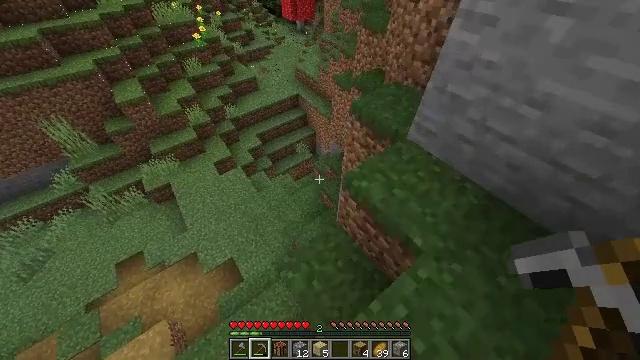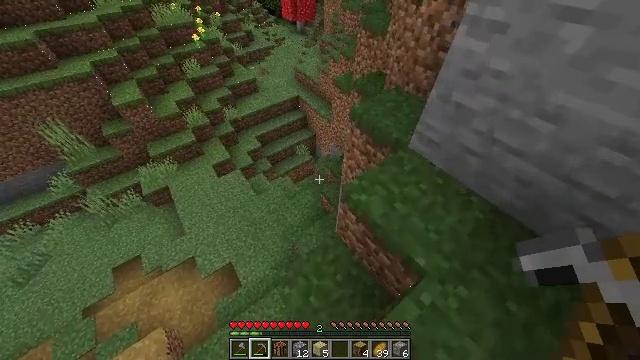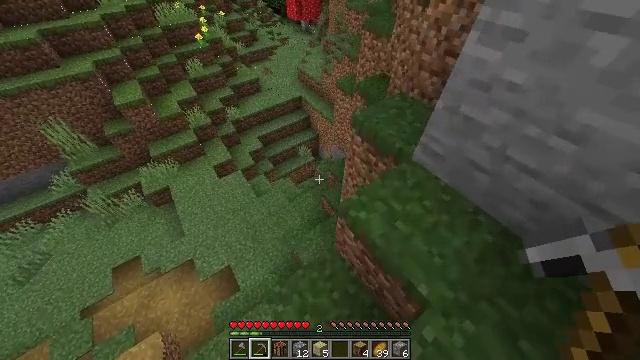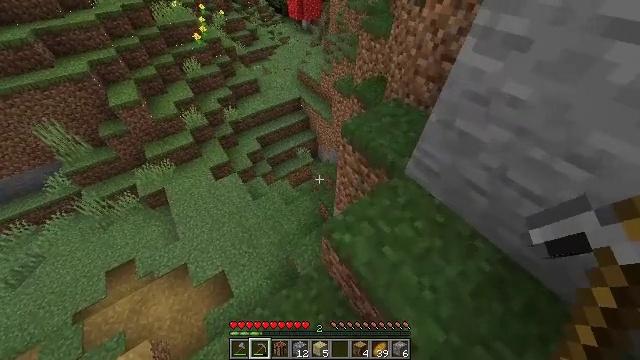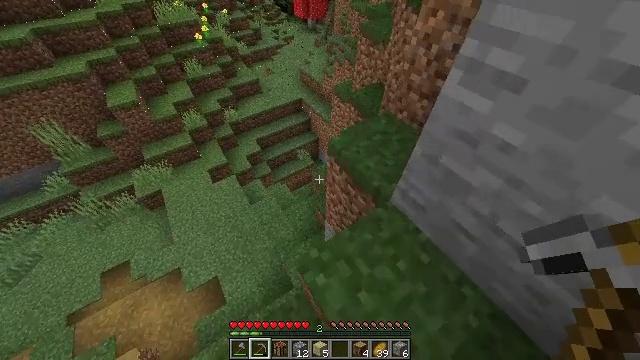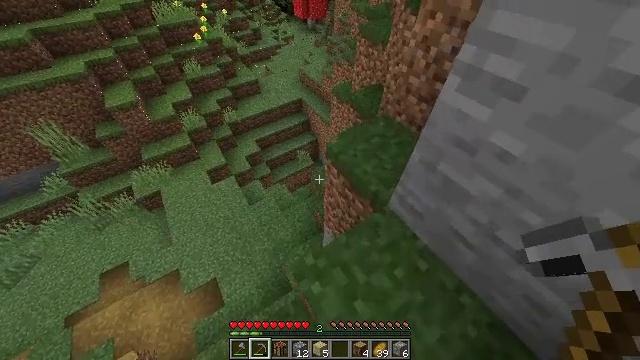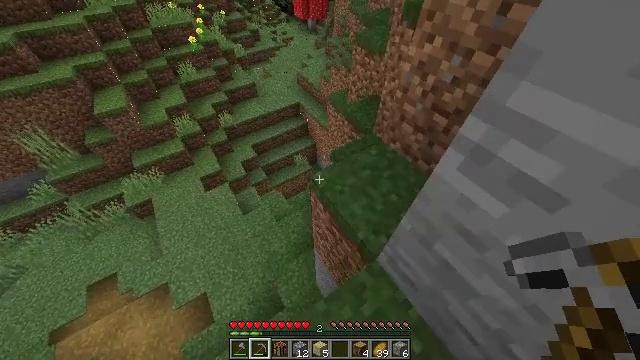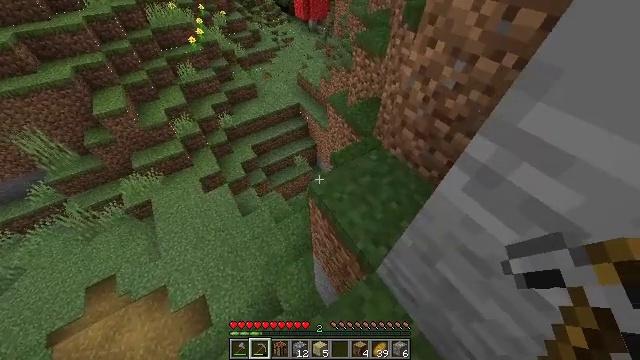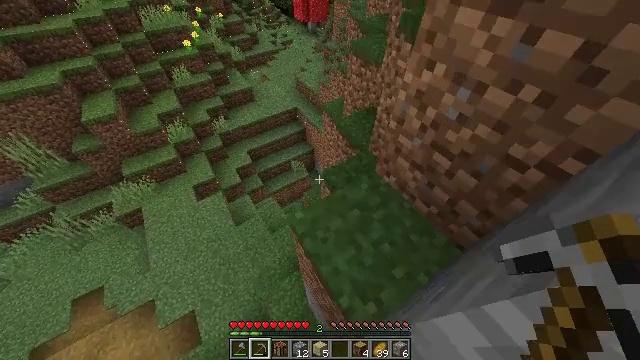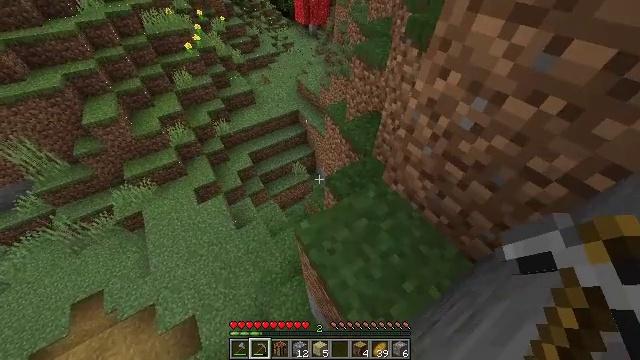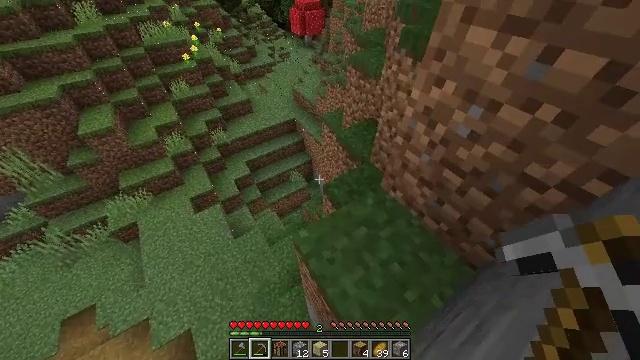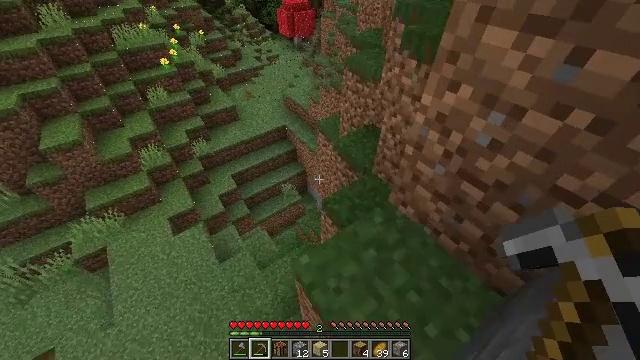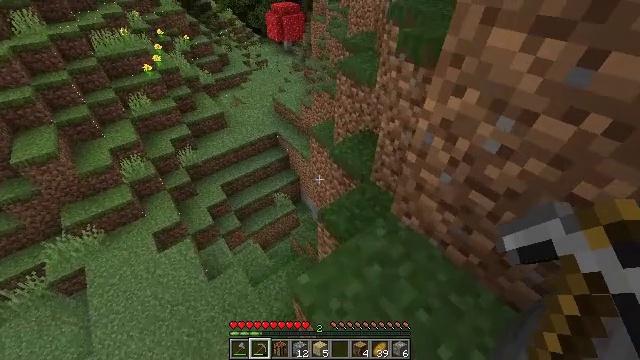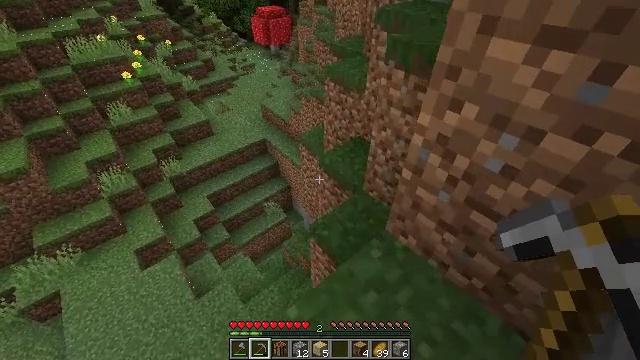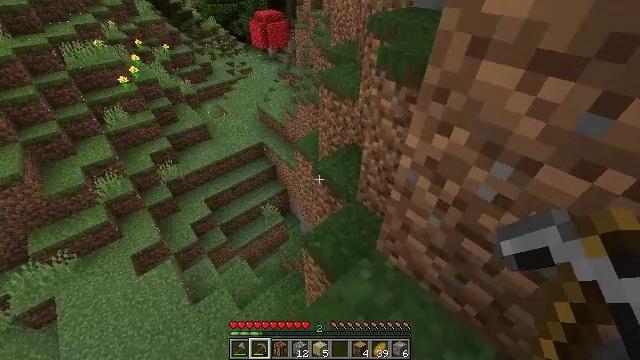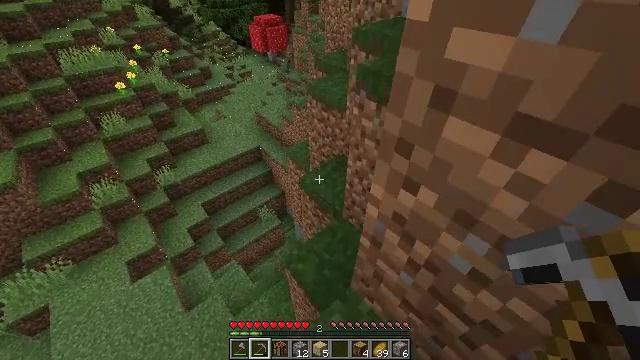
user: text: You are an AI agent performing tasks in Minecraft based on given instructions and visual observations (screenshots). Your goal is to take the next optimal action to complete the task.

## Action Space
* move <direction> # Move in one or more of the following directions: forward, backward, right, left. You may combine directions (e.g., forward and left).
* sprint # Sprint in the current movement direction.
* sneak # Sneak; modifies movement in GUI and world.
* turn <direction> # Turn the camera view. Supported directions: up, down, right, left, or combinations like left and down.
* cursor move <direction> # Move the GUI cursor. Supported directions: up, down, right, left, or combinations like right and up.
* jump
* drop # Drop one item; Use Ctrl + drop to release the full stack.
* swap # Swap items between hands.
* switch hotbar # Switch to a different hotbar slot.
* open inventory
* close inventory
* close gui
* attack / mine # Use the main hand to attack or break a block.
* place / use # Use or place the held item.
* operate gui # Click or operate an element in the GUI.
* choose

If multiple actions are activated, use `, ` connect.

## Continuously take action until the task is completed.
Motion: motion action
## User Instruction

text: Break the dark oak leaves for resources.
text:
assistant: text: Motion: move forward, sprint
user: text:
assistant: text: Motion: move forward and move right, sprint, turn left
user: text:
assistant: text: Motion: move forward and move right, sprint
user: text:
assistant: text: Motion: move forward and move right, sprint, turn left
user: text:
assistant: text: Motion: move forward, sprint
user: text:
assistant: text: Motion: move forward, sprint
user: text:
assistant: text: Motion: move forward, sprint
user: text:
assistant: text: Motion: move forward and move right, sprint
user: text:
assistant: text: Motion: move forward and move right, sprint
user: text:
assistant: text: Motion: move forward and move right, sprint, turn right and up
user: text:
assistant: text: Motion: move forward and move right, sprint, turn right and up
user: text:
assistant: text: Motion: move forward, sprint, turn right and up
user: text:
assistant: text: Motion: move forward and move right, sprint, turn right and up
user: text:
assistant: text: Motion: move forward and move right, sprint
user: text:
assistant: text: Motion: move forward and move right, sprint
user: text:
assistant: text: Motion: move forward and move right, sprint
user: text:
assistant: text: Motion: move forward and move right, sprint, turn left and down
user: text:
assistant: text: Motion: move forward and move right, sprint, turn left and down
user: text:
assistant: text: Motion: move forward and move right, sprint, turn down
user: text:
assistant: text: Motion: move forward and move right, sprint
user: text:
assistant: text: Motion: move forward, sprint
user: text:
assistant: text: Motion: move forward, sprint
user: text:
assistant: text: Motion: move forward, sprint
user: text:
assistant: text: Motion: move forward, sprint, turn right
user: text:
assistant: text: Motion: move forward, sprint, turn right and up
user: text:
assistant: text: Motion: move forward, sprint, turn right
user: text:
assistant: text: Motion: move forward, sprint, turn right
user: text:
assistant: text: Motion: move forward, sprint, turn right and up
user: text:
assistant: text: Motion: move forward, sprint, turn right and up
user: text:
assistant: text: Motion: move forward and move right, sprint, turn right and up